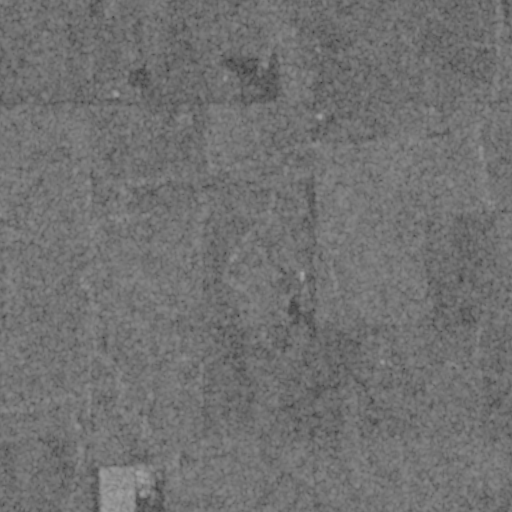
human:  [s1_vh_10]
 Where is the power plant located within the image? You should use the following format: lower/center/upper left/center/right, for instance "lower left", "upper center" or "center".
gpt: The power plant is located in the lower left of the image.
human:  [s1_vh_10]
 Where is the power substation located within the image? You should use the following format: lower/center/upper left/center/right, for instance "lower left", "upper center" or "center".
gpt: The power substation is located in the lower left of the image.
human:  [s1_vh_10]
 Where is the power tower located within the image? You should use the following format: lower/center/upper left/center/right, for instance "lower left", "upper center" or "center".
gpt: The power tower is located in the lower left of the image.
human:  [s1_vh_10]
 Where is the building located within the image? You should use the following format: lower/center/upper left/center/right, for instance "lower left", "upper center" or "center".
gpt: The building is located in the upper right of the image.
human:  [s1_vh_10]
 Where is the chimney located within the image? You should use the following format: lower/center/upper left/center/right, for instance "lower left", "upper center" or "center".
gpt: The chimney is located in the lower left of the image.
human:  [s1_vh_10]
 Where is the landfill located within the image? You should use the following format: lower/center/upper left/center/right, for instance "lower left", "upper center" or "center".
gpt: There is no landfill in the image.

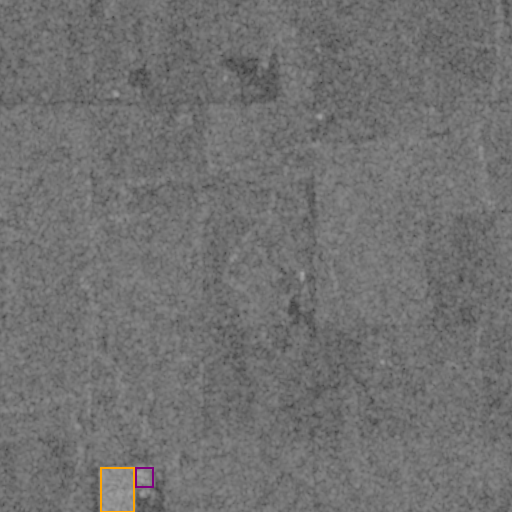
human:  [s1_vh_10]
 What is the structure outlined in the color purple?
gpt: The structure outlined in purple is a power plant.
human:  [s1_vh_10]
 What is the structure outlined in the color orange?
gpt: The structure outlined in orange is a power substation.
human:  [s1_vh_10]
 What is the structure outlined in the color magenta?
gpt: There is no magenta outline.